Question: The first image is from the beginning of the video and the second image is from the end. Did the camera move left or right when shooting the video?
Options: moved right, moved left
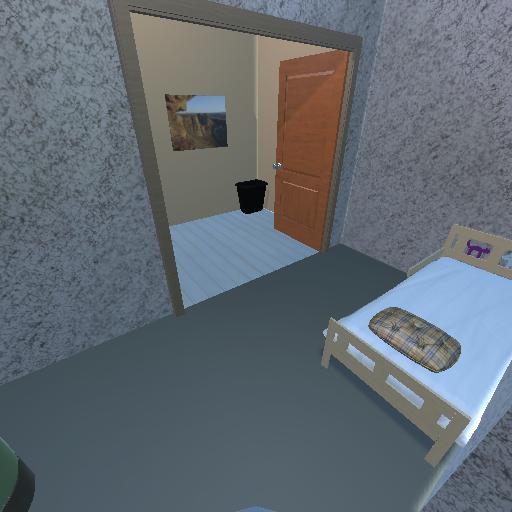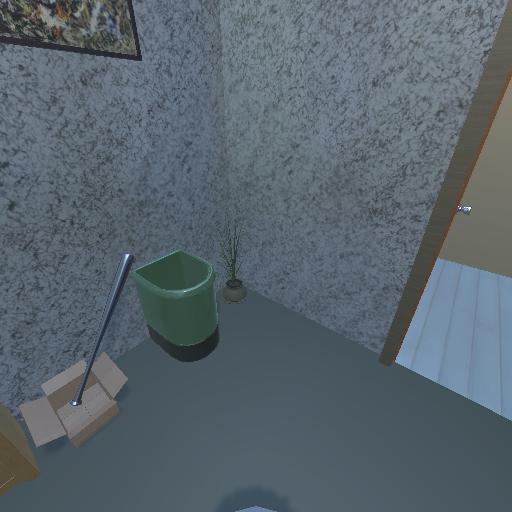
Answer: moved right